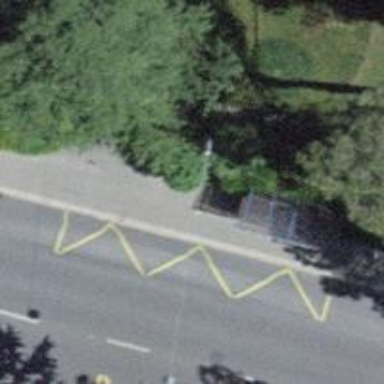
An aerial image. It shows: Bus stop with shelter. It is platform for public transport.